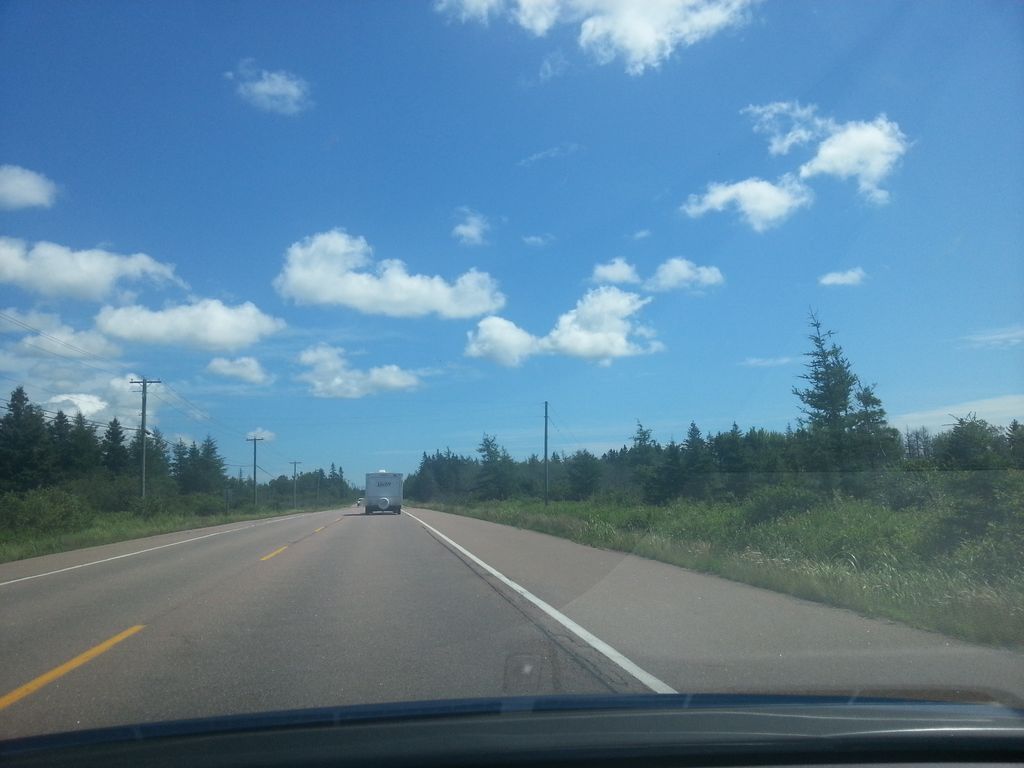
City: charlottetown